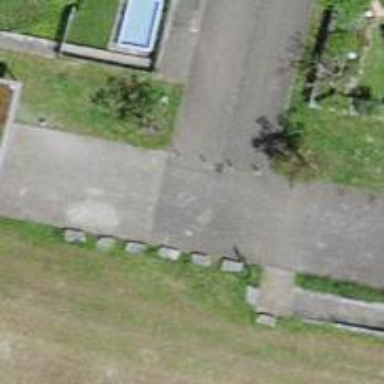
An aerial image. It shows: Bollard.